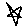
Label: star